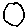
Label: circle